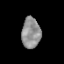
Tissue: prostate
Cell type: T cells
Senescence score: 0.3291
Nuclear area (px): 568
Mean DAPI intensity: 143.817